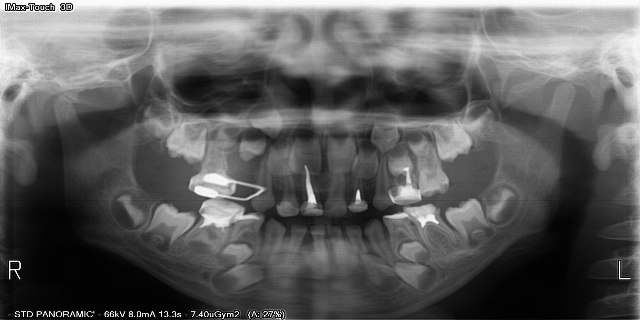
adult